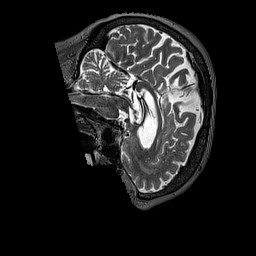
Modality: T2w
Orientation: sagittal
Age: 69
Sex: female
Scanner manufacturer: siemens
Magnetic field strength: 3 T
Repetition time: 3.2 s
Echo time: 0.567 s